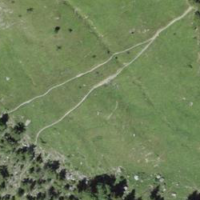
EUNIS habitat code: 23
Species observed at this site:
Euphorbia cyparissias
Zygaena transalpina
Bromus erectus